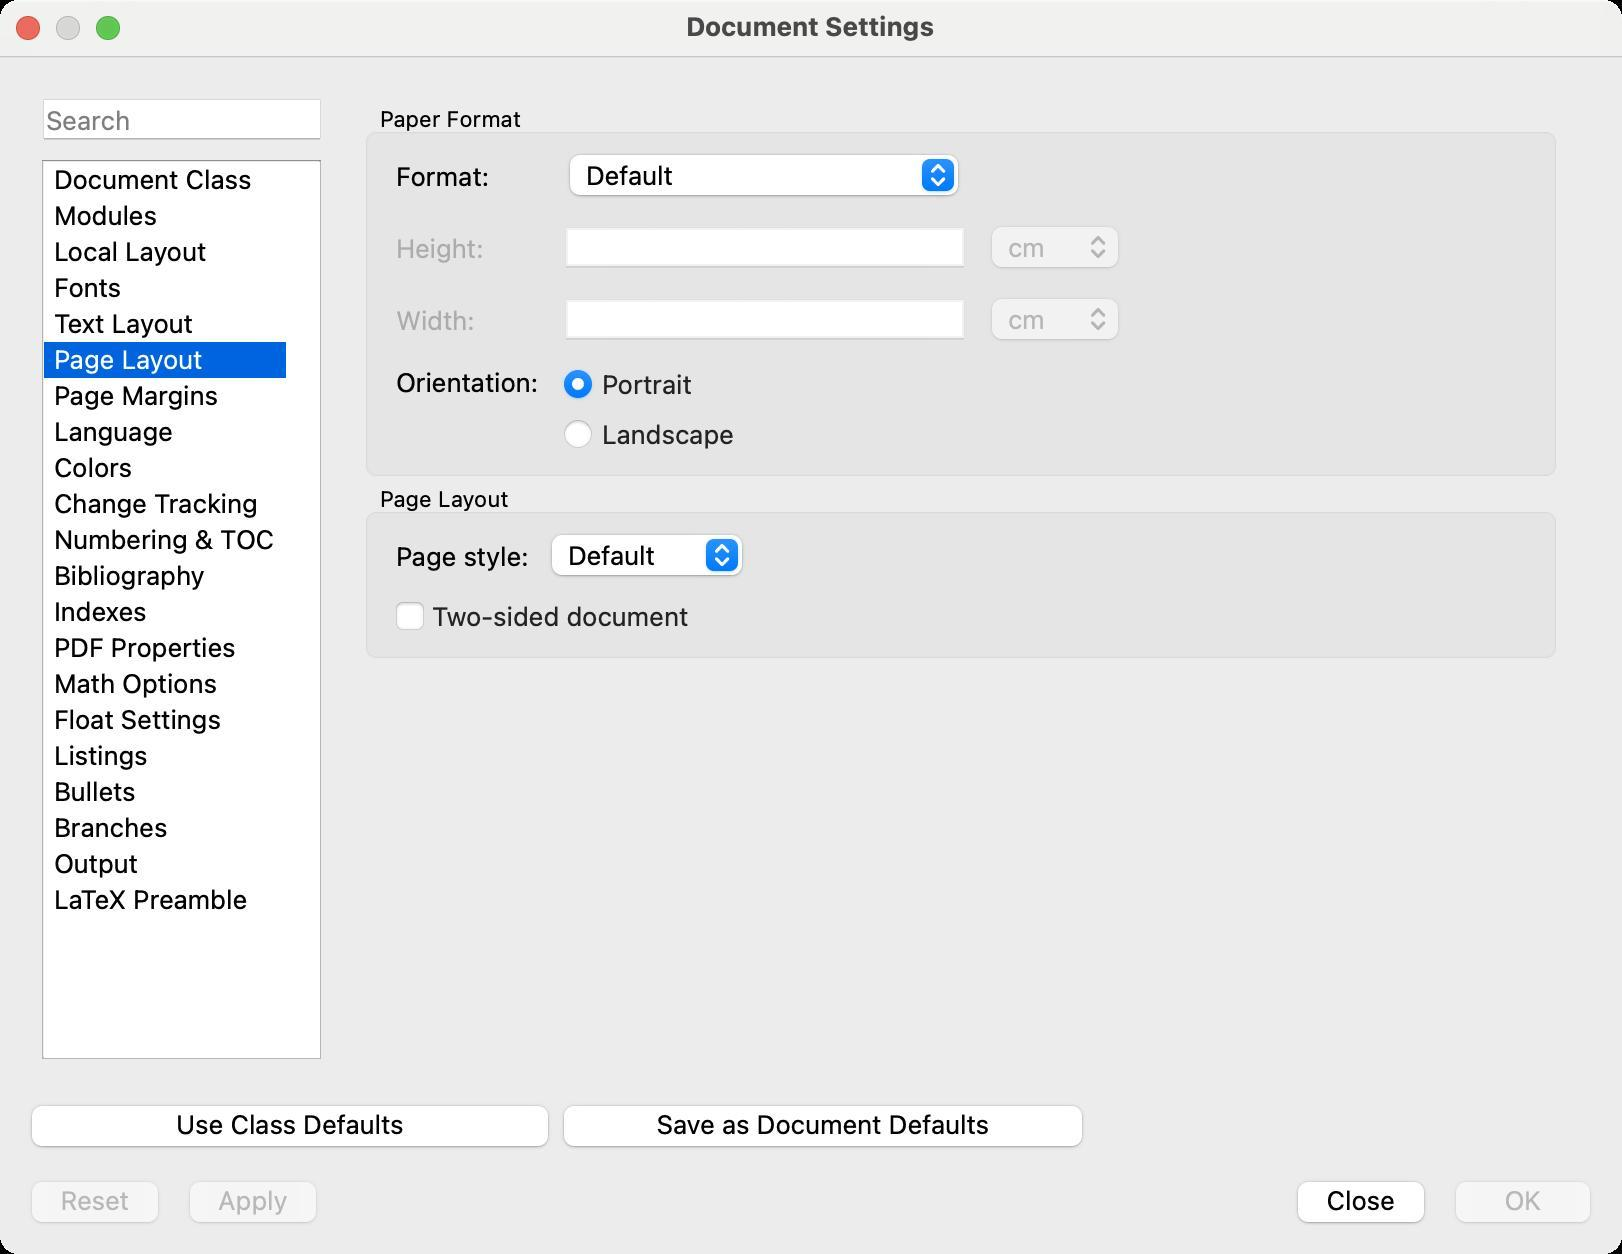
Accessibility tree:
{"name": "Document_Settings", "role": "AXWindow", "description": null, "role_description": "діалогове вікно", "value": null, "position": "270.00;142.00", "size": "811;627", "children": [{"name": "", "role": "AXGroup", "description": "", "role_description": "група", "value": null, "position": "9.00;586.00", "size": "793;32", "children": [{"name": "OK", "role": "AXButton", "description": "", "role_description": "кнопка", "value": null, "position": "721.00;586.00", "size": "81;32", "children": []}, {"name": "Close", "role": "AXButton", "description": "", "role_description": "кнопка", "value": null, "position": "642.00;586.00", "size": "77;32", "children": []}, {"name": "Apply", "role": "AXButton", "description": "", "role_description": "кнопка", "value": null, "position": "88.00;586.00", "size": "77;32", "children": []}, {"name": "Reset", "role": "AXButton", "description": "", "role_description": "кнопка", "value": null, "position": "9.00;586.00", "size": "77;32", "children": []}]}, {"name": "Use_Class_Defaults", "role": "AXButton", "description": "Reset to the default settings for the document class", "role_description": "кнопка", "value": null, "position": "9.00;548.00", "size": "272;32", "children": []}, {"name": "Save_as_Document_Defaults", "role": "AXButton", "description": "Save settings as defaults for new documents", "role_description": "кнопка", "value": null, "position": "275.00;548.00", "size": "273;32", "children": []}, {"name": "", "role": "AXTextField", "description": "Search", "role_description": "текстове поле", "value": "", "position": "21.00;49.00", "size": "140;21", "children": []}, {"name": "", "role": "AXGroup", "description": "", "role_description": "група", "value": null, "position": "21.00;80.00", "size": "140;450", "children": [{"name": "Document_Class", "role": "AXGroup", "description": "", "role_description": "група", "value": null, "position": "22.00;81.00", "size": "121;18", "children": []}, {"name": "Modules", "role": "AXGroup", "description": "", "role_description": "група", "value": null, "position": "22.00;99.00", "size": "121;18", "children": []}, {"name": "Local_Layout", "role": "AXGroup", "description": "", "role_description": "група", "value": null, "position": "22.00;117.00", "size": "121;18", "children": []}, {"name": "Fonts", "role": "AXGroup", "description": "", "role_description": "група", "value": null, "position": "22.00;135.00", "size": "121;18", "children": []}, {"name": "Text_Layout", "role": "AXGroup", "description": "", "role_description": "група", "value": null, "position": "22.00;153.00", "size": "121;18", "children": []}, {"name": "Page_Layout", "role": "AXGroup", "description": "", "role_description": "група", "value": null, "position": "22.00;171.00", "size": "121;18", "children": []}, {"name": "Page_Margins", "role": "AXGroup", "description": "", "role_description": "група", "value": null, "position": "22.00;189.00", "size": "121;18", "children": []}, {"name": "Language", "role": "AXGroup", "description": "", "role_description": "група", "value": null, "position": "22.00;207.00", "size": "121;18", "children": []}, {"name": "Colors", "role": "AXGroup", "description": "", "role_description": "група", "value": null, "position": "22.00;225.00", "size": "121;18", "children": []}, {"name": "Change_Tracking", "role": "AXGroup", "description": "", "role_description": "група", "value": null, "position": "22.00;243.00", "size": "121;18", "children": []}, {"name": "Numbering_&_TOC", "role": "AXGroup", "description": "", "role_description": "група", "value": null, "position": "22.00;261.00", "size": "121;18", "children": []}, {"name": "Bibliography", "role": "AXGroup", "description": "", "role_description": "група", "value": null, "position": "22.00;279.00", "size": "121;18", "children": []}, {"name": "Indexes", "role": "AXGroup", "description": "", "role_description": "група", "value": null, "position": "22.00;297.00", "size": "121;18", "children": []}, {"name": "PDF_Properties", "role": "AXGroup", "description": "", "role_description": "група", "value": null, "position": "22.00;315.00", "size": "121;18", "children": []}, {"name": "Math_Options", "role": "AXGroup", "description": "", "role_description": "група", "value": null, "position": "22.00;333.00", "size": "121;18", "children": []}, {"name": "Float_Settings", "role": "AXGroup", "description": "", "role_description": "група", "value": null, "position": "22.00;351.00", "size": "121;18", "children": []}, {"name": "Listings", "role": "AXGroup", "description": "", "role_description": "група", "value": null, "position": "22.00;369.00", "size": "121;18", "children": []}, {"name": "Bullets", "role": "AXGroup", "description": "", "role_description": "група", "value": null, "position": "22.00;387.00", "size": "121;18", "children": []}, {"name": "Branches", "role": "AXGroup", "description": "", "role_description": "група", "value": null, "position": "22.00;405.00", "size": "121;18", "children": []}, {"name": "Output", "role": "AXGroup", "description": "", "role_description": "група", "value": null, "position": "22.00;423.00", "size": "121;18", "children": []}, {"name": "LaTeX_Preamble", "role": "AXGroup", "description": "", "role_description": "група", "value": null, "position": "22.00;441.00", "size": "121;18", "children": []}]}, {"name": "", "role": "AXGroup", "description": "", "role_description": "група", "value": null, "position": "171.00;49.00", "size": "619;481", "children": [{"name": "Paper_Format", "role": "AXGroup", "description": "", "role_description": "група", "value": null, "position": "183.00;49.00", "size": "595;190", "children": [{"name": null, "role": "AXStaticText", "description": "", "role_description": "текст", "value": "Format:", "position": "198.00;75.00", "size": "72;26", "children": []}, {"name": "Default", "role": "AXComboBox", "description": "Choose a particular paper size, or set your own with \"Custom\"", "role_description": "контейнер вибору", "value": null, "position": "279.00;73.00", "size": "207;32", "children": [{"name": "", "role": "AXList", "description": "", "role_description": "список", "value": null, "position": "-270.00;-142.00", "size": "0;0", "children": [{"name": "Default", "role": "AXStaticText", "description": "", "role_description": "текст", "value": null, "position": "-270.00;-142.00", "size": "686;18", "children": []}, {"name": "Custom", "role": "AXStaticText", "description": "", "role_description": "текст", "value": null, "position": "-270.00;-124.00", "size": "686;18", "children": []}, {"name": "US_letter", "role": "AXStaticText", "description": "", "role_description": "текст", "value": null, "position": "-270.00;-106.00", "size": "686;18", "children": []}, {"name": "US_legal", "role": "AXStaticText", "description": "", "role_description": "текст", "value": null, "position": "-270.00;-88.00", "size": "686;18", "children": []}, {"name": "US_executive", "role": "AXStaticText", "description": "", "role_description": "текст", "value": null, "position": "-270.00;-70.00", "size": "686;18", "children": []}, {"name": "A0", "role": "AXStaticText", "description": "", "role_description": "текст", "value": null, "position": "-270.00;-52.00", "size": "686;18", "children": []}, {"name": "A1", "role": "AXStaticText", "description": "", "role_description": "текст", "value": null, "position": "-270.00;-34.00", "size": "686;18", "children": []}, {"name": "A2", "role": "AXStaticText", "description": "", "role_description": "текст", "value": null, "position": "-270.00;-16.00", "size": "686;18", "children": []}, {"name": "A3", "role": "AXStaticText", "description": "", "role_description": "текст", "value": null, "position": "-270.00;2.00", "size": "686;18", "children": []}, {"name": "A4", "role": "AXStaticText", "description": "", "role_description": "текст", "value": null, "position": "-270.00;20.00", "size": "686;18", "children": []}, {"name": "A5", "role": "AXStaticText", "description": "", "role_description": "текст", "value": null, "position": "-270.00;38.00", "size": "686;18", "children": []}, {"name": "A6", "role": "AXStaticText", "description": "", "role_description": "текст", "value": null, "position": "-270.00;56.00", "size": "686;18", "children": []}, {"name": "B0", "role": "AXStaticText", "description": "", "role_description": "текст", "value": null, "position": "-270.00;74.00", "size": "686;18", "children": []}, {"name": "B1", "role": "AXStaticText", "description": "", "role_description": "текст", "value": null, "position": "-270.00;92.00", "size": "686;18", "children": []}, {"name": "B2", "role": "AXStaticText", "description": "", "role_description": "текст", "value": null, "position": "-270.00;110.00", "size": "686;18", "children": []}, {"name": "B3", "role": "AXStaticText", "description": "", "role_description": "текст", "value": null, "position": "-270.00;128.00", "size": "686;18", "children": []}, {"name": "B4", "role": "AXStaticText", "description": "", "role_description": "текст", "value": null, "position": "-270.00;146.00", "size": "686;18", "children": []}, {"name": "B5", "role": "AXStaticText", "description": "", "role_description": "текст", "value": null, "position": "-270.00;164.00", "size": "686;18", "children": []}, {"name": "B6", "role": "AXStaticText", "description": "", "role_description": "текст", "value": null, "position": "-270.00;182.00", "size": "686;18", "children": []}, {"name": "C0", "role": "AXStaticText", "description": "", "role_description": "текст", "value": null, "position": "-270.00;200.00", "size": "686;18", "children": []}, {"name": "C1", "role": "AXStaticText", "description": "", "role_description": "текст", "value": null, "position": "-270.00;218.00", "size": "686;18", "children": []}, {"name": "C2", "role": "AXStaticText", "description": "", "role_description": "текст", "value": null, "position": "-270.00;236.00", "size": "686;18", "children": []}, {"name": "C3", "role": "AXStaticText", "description": "", "role_description": "текст", "value": null, "position": "-270.00;254.00", "size": "686;18", "children": []}, {"name": "C4", "role": "AXStaticText", "description": "", "role_description": "текст", "value": null, "position": "-270.00;272.00", "size": "686;18", "children": []}, {"name": "C5", "role": "AXStaticText", "description": "", "role_description": "текст", "value": null, "position": "-270.00;290.00", "size": "686;18", "children": []}, {"name": "C6", "role": "AXStaticText", "description": "", "role_description": "текст", "value": null, "position": "-270.00;308.00", "size": "686;18", "children": []}, {"name": "JIS_B0", "role": "AXStaticText", "description": "", "role_description": "текст", "value": null, "position": "-270.00;326.00", "size": "686;18", "children": []}]}]}, {"name": null, "role": "AXStaticText", "description": "", "role_description": "текст", "value": "Height:", "position": "198.00;111.00", "size": "72;26", "children": []}, {"name": "Height:", "role": "AXTextField", "description": "", "role_description": "текстове поле", "value": "", "position": "282.00;113.00", "size": "201;21", "children": []}, {"name": "cm", "role": "AXComboBox", "description": "", "role_description": "контейнер вибору", "value": null, "position": "490.00;109.00", "size": "76;32", "children": [{"name": "", "role": "AXList", "description": "", "role_description": "список", "value": null, "position": "-270.00;-142.00", "size": "0;0", "children": [{"name": "bp", "role": "AXStaticText", "description": "", "role_description": "текст", "value": null, "position": "-270.00;-142.00", "size": "686;18", "children": []}, {"name": "cc", "role": "AXStaticText", "description": "", "role_description": "текст", "value": null, "position": "-270.00;-124.00", "size": "686;18", "children": []}, {"name": "cm", "role": "AXStaticText", "description": "", "role_description": "текст", "value": null, "position": "-270.00;-106.00", "size": "686;18", "children": []}, {"name": "dd", "role": "AXStaticText", "description": "", "role_description": "текст", "value": null, "position": "-270.00;-88.00", "size": "686;18", "children": []}, {"name": "em", "role": "AXStaticText", "description": "", "role_description": "текст", "value": null, "position": "-270.00;-70.00", "size": "686;18", "children": []}, {"name": "ex", "role": "AXStaticText", "description": "", "role_description": "текст", "value": null, "position": "-270.00;-52.00", "size": "686;18", "children": []}, {"name": "in", "role": "AXStaticText", "description": "", "role_description": "текст", "value": null, "position": "-270.00;-34.00", "size": "686;18", "children": []}, {"name": "mm", "role": "AXStaticText", "description": "", "role_description": "текст", "value": null, "position": "-270.00;-16.00", "size": "686;18", "children": []}, {"name": "pc", "role": "AXStaticText", "description": "", "role_description": "текст", "value": null, "position": "-270.00;2.00", "size": "686;18", "children": []}, {"name": "pt", "role": "AXStaticText", "description": "", "role_description": "текст", "value": null, "position": "-270.00;20.00", "size": "686;18", "children": []}, {"name": "sp", "role": "AXStaticText", "description": "", "role_description": "текст", "value": null, "position": "-270.00;38.00", "size": "686;18", "children": []}]}]}, {"name": null, "role": "AXStaticText", "description": "", "role_description": "текст", "value": "Width:", "position": "198.00;147.00", "size": "72;26", "children": []}, {"name": "Width:", "role": "AXTextField", "description": "", "role_description": "текстове поле", "value": "", "position": "282.00;149.00", "size": "201;21", "children": []}, {"name": "cm", "role": "AXComboBox", "description": "", "role_description": "контейнер вибору", "value": null, "position": "490.00;145.00", "size": "76;32", "children": [{"name": "", "role": "AXList", "description": "", "role_description": "список", "value": null, "position": "-270.00;-142.00", "size": "0;0", "children": [{"name": "bp", "role": "AXStaticText", "description": "", "role_description": "текст", "value": null, "position": "-270.00;-142.00", "size": "686;18", "children": []}, {"name": "cc", "role": "AXStaticText", "description": "", "role_description": "текст", "value": null, "position": "-270.00;-124.00", "size": "686;18", "children": []}, {"name": "cm", "role": "AXStaticText", "description": "", "role_description": "текст", "value": null, "position": "-270.00;-106.00", "size": "686;18", "children": []}, {"name": "dd", "role": "AXStaticText", "description": "", "role_description": "текст", "value": null, "position": "-270.00;-88.00", "size": "686;18", "children": []}, {"name": "em", "role": "AXStaticText", "description": "", "role_description": "текст", "value": null, "position": "-270.00;-70.00", "size": "686;18", "children": []}, {"name": "ex", "role": "AXStaticText", "description": "", "role_description": "текст", "value": null, "position": "-270.00;-52.00", "size": "686;18", "children": []}, {"name": "in", "role": "AXStaticText", "description": "", "role_description": "текст", "value": null, "position": "-270.00;-34.00", "size": "686;18", "children": []}, {"name": "mm", "role": "AXStaticText", "description": "", "role_description": "текст", "value": null, "position": "-270.00;-16.00", "size": "686;18", "children": []}, {"name": "pc", "role": "AXStaticText", "description": "", "role_description": "текст", "value": null, "position": "-270.00;2.00", "size": "686;18", "children": []}, {"name": "pt", "role": "AXStaticText", "description": "", "role_description": "текст", "value": null, "position": "-270.00;20.00", "size": "686;18", "children": []}, {"name": "sp", "role": "AXStaticText", "description": "", "role_description": "текст", "value": null, "position": "-270.00;38.00", "size": "686;18", "children": []}]}]}, {"name": null, "role": "AXStaticText", "description": "", "role_description": "текст", "value": "Orientation:", "position": "198.00;183.00", "size": "72;16", "children": []}, {"name": "Portrait", "role": "AXRadioButton", "description": "", "role_description": "радіо-кнопка", "value": 1, "position": "280.00;182.00", "size": "69;20", "children": []}, {"name": "Landscape", "role": "AXRadioButton", "description": "", "role_description": "радіо-кнопка", "value": 0, "position": "280.00;207.00", "size": "90;20", "children": []}]}, {"name": "Page_Layout", "role": "AXGroup", "description": "", "role_description": "група", "value": null, "position": "183.00;239.00", "size": "595;91", "children": [{"name": null, "role": "AXStaticText", "description": "", "role_description": "текст", "value": "Page style:", "position": "198.00;265.00", "size": "67;26", "children": []}, {"name": "Default", "role": "AXComboBox", "description": "Style used for the page header and footer", "role_description": "контейнер вибору", "value": null, "position": "270.00;263.00", "size": "108;32", "children": [{"name": "", "role": "AXList", "description": "", "role_description": "список", "value": null, "position": "-270.00;-142.00", "size": "0;0", "children": [{"name": "Default", "role": "AXStaticText", "description": "", "role_description": "текст", "value": null, "position": "-270.00;-142.00", "size": "686;18", "children": []}, {"name": "empty", "role": "AXStaticText", "description": "", "role_description": "текст", "value": null, "position": "-270.00;-124.00", "size": "686;18", "children": []}, {"name": "plain", "role": "AXStaticText", "description": "", "role_description": "текст", "value": null, "position": "-270.00;-106.00", "size": "686;18", "children": []}, {"name": "headings", "role": "AXStaticText", "description": "", "role_description": "текст", "value": null, "position": "-270.00;-88.00", "size": "686;18", "children": []}, {"name": "fancy", "role": "AXStaticText", "description": "", "role_description": "текст", "value": null, "position": "-270.00;-70.00", "size": "686;18", "children": []}]}]}, {"name": "Two-sided_document", "role": "AXCheckBox", "description": "Lay out the page for double-sided printing", "role_description": "галочка", "value": 0, "position": "196.00;298.00", "size": "152;20", "children": []}]}]}, {"name": "", "role": "AXGrowArea", "description": "", "role_description": "область розширення", "value": null, "position": "811.00;605.00", "size": "0;22", "children": []}, {"name": null, "role": "AXButton", "description": null, "role_description": "кнопка закривання", "value": null, "position": "7.00;6.00", "size": "14;16", "children": []}, {"name": null, "role": "AXButton", "description": null, "role_description": "кнопка оптимізації", "value": null, "position": "47.00;6.00", "size": "14;16", "children": [{"name": null, "role": "AXGroup", "description": null, "role_description": "група", "value": null, "position": "47.00;6.00", "size": "14;16", "children": [{"name": null, "role": "AXGroup", "description": null, "role_description": "група", "value": null, "position": "47.00;6.00", "size": "14;16", "children": []}]}]}, {"name": null, "role": "AXButton", "description": null, "role_description": "кнопка згортання", "value": null, "position": "27.00;6.00", "size": "14;16", "children": []}, {"name": null, "role": "AXStaticText", "description": null, "role_description": "текст", "value": "Document Settings", "position": "341.00;5.00", "size": "129;16", "children": []}]}